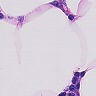
Metastatic tissue present: no